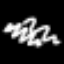
Label: squiggle